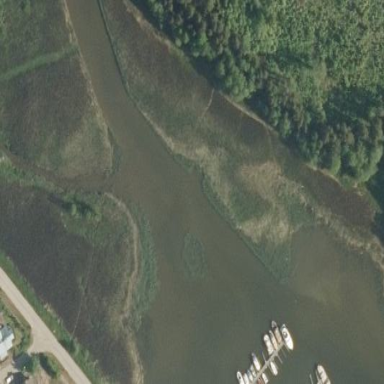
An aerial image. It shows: Reedbed wetland area.